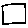
Label: square